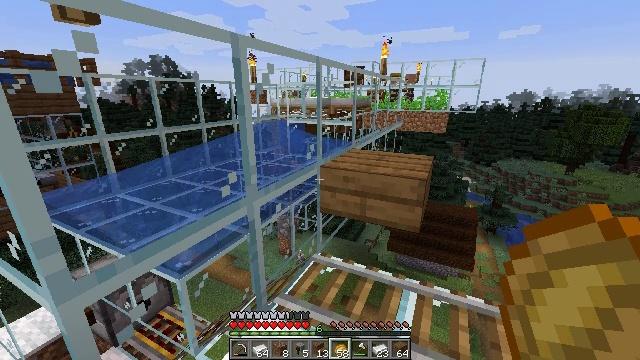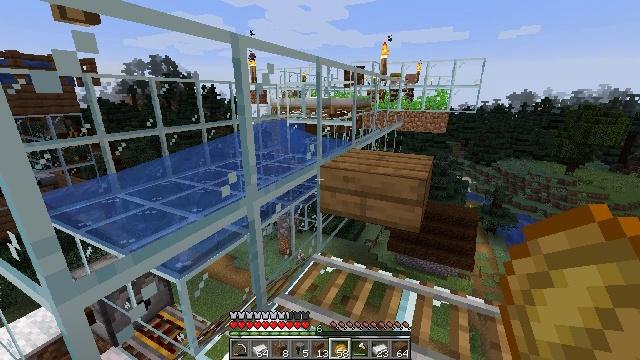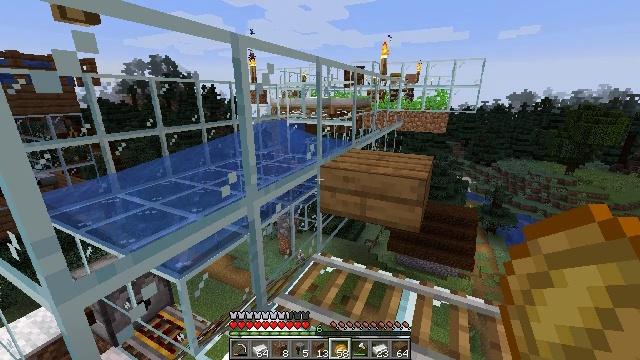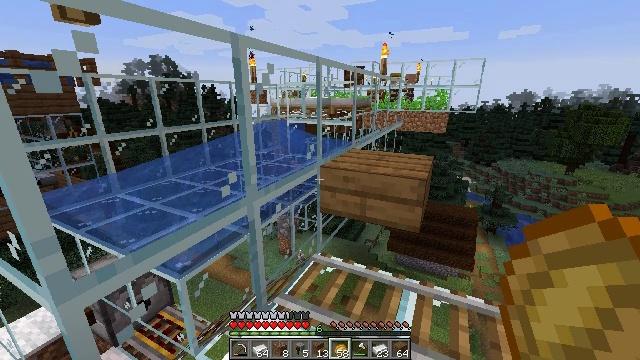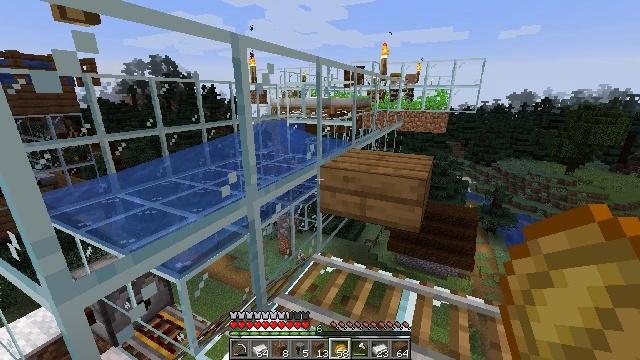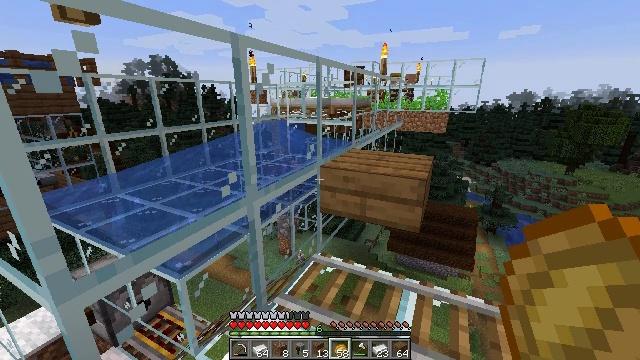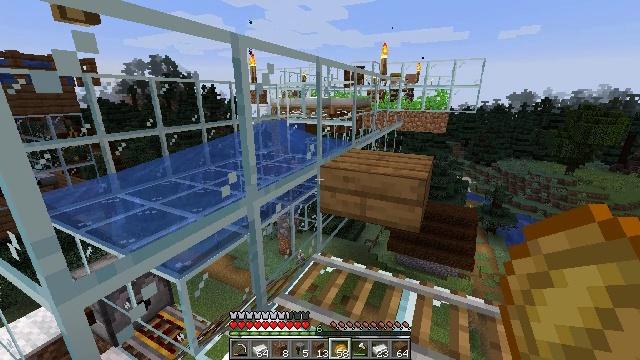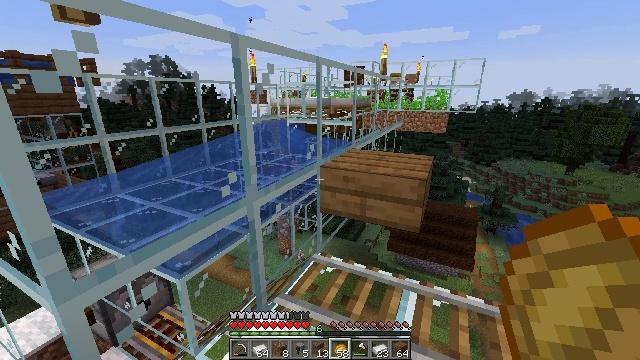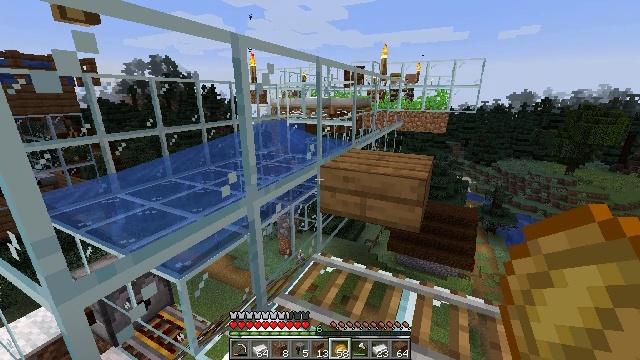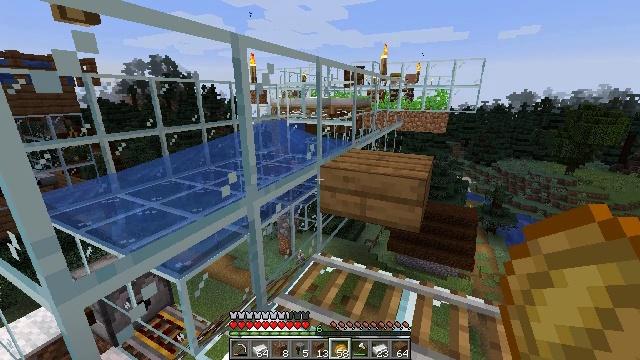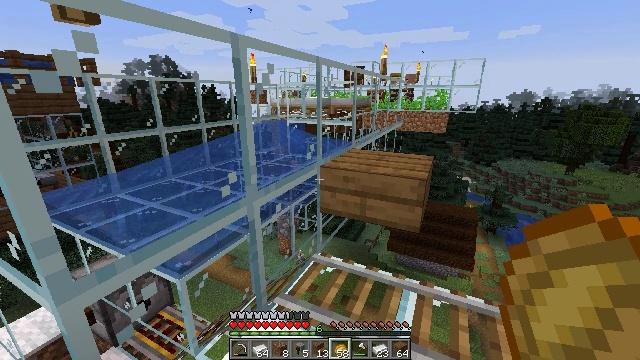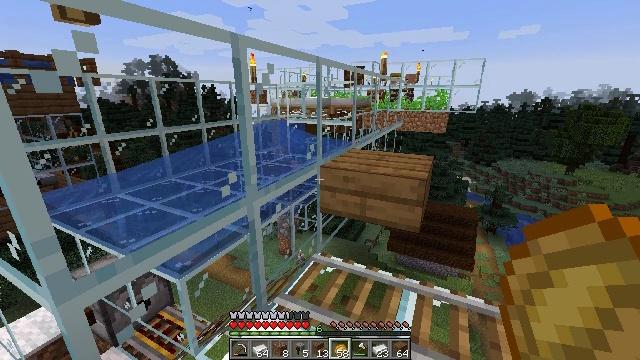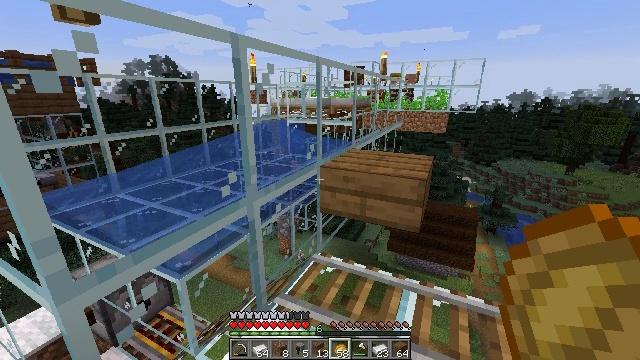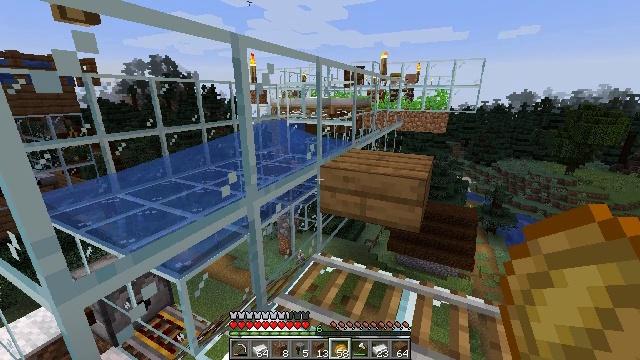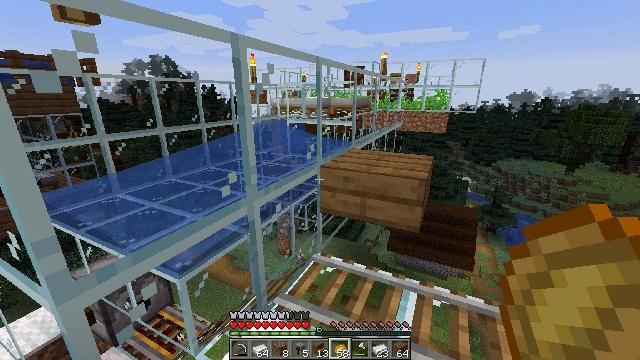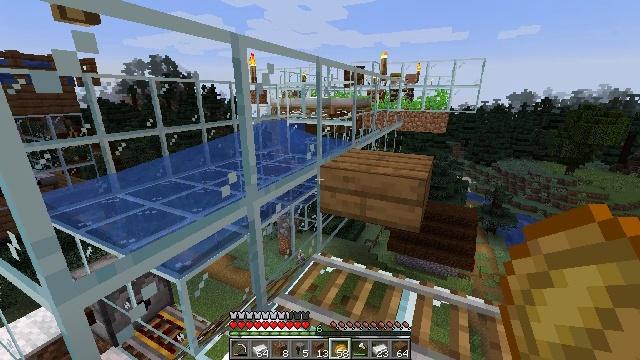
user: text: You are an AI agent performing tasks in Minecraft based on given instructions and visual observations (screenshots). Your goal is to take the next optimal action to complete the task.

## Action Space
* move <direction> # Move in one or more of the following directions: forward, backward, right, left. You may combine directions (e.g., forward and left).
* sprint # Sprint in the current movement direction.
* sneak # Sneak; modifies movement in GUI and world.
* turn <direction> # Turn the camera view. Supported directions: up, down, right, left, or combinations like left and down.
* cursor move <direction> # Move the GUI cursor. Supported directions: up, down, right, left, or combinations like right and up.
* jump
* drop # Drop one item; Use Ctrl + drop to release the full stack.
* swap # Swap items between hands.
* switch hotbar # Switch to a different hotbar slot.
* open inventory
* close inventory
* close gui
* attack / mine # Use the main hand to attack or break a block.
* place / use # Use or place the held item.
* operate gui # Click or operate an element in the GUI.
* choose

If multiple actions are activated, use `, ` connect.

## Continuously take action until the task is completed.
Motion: motion action
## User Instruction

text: Gather the smithing table into your inventory.
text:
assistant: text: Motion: no_op
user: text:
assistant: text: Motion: no_op
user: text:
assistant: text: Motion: no_op
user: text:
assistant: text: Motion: no_op
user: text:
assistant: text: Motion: no_op
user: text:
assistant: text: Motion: no_op
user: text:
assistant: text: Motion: no_op
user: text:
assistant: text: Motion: no_op
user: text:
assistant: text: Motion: no_op
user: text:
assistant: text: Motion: no_op
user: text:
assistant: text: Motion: no_op
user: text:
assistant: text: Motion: no_op
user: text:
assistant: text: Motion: no_op
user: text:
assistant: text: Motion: no_op
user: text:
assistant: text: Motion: no_op
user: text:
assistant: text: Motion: no_op
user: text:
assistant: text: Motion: no_op
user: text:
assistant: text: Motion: no_op
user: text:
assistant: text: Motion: no_op
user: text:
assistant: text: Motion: no_op
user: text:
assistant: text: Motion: no_op
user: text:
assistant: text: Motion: no_op
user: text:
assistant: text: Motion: no_op
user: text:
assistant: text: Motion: no_op
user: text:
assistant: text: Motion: no_op
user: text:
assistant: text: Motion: no_op
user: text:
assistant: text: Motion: no_op
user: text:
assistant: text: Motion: no_op
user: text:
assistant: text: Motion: no_op
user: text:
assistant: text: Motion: no_op